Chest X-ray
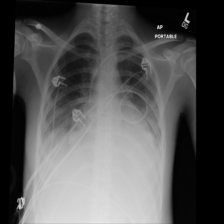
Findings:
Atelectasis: negative
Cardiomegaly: negative
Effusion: negative
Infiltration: negative
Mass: negative
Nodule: negative
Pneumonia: negative
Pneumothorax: negative
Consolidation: positive
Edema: negative
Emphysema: negative
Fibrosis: negative
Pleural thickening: negative
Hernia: negative